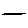
Label: line